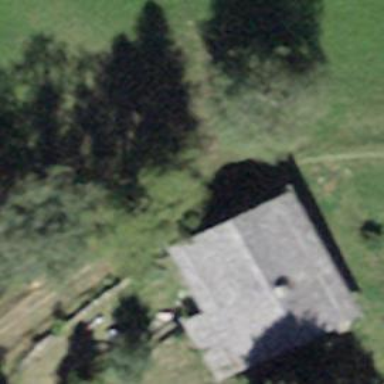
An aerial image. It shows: Part of building.